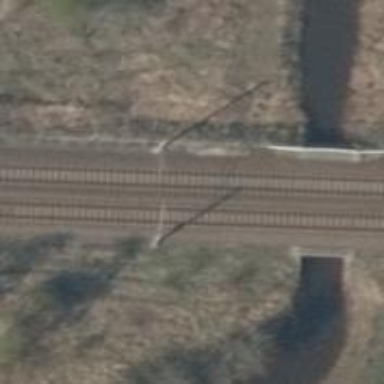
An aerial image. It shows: Milestone along the railway with catenary mast.